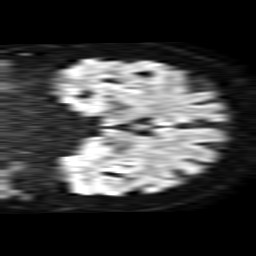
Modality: TRACE
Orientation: coronal
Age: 61
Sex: male
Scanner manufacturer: philips
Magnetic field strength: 1.5 T
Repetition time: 3.538 s
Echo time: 0.09411 s